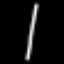
Label: line